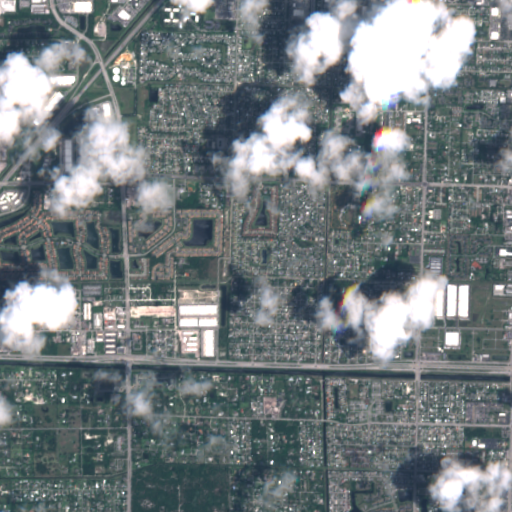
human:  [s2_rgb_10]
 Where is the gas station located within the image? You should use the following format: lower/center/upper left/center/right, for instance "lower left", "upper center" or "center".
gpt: The gas station is located in the center right of the image.
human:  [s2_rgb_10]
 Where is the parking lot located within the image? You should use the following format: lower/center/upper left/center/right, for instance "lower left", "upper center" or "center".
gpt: The parking lot is located in the upper left of the image.
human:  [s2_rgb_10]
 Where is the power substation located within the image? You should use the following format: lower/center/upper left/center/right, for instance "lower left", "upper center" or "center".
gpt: The power substation is located in the lower left of the image.
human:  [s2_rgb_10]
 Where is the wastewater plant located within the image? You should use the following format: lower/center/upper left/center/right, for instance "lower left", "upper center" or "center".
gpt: The wastewater plant is located in the upper left of the image.
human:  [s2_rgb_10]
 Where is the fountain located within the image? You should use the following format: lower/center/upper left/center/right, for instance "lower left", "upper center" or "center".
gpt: The fountain is located in the upper center of the image.
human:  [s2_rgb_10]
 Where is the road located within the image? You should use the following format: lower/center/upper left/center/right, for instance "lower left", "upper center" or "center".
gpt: There is no road in the image.